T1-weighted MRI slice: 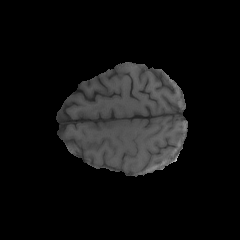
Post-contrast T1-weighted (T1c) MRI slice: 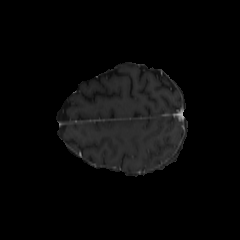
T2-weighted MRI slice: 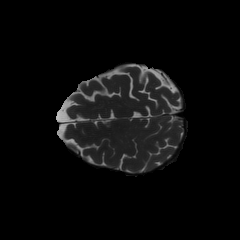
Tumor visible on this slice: no